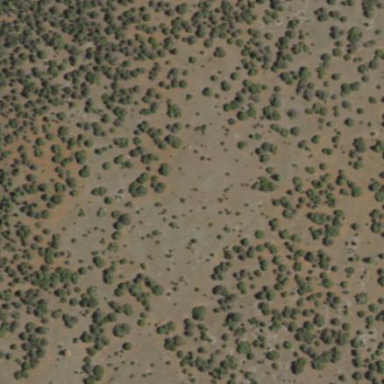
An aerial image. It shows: Patch of scrub vegetation.